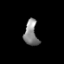
Tissue: lung
Cell type: Others
Senescence score: 0.241
Nuclear area (px): 336
Mean DAPI intensity: 134.658